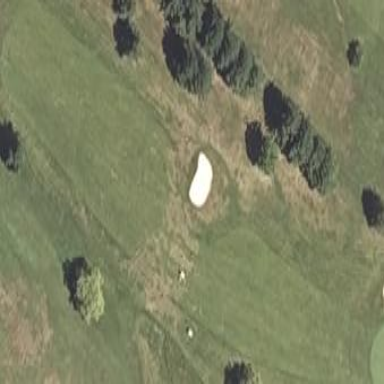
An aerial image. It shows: Well-maintained grassy area designated as golf fairway for the sport of golf. The grass is neatly mown.